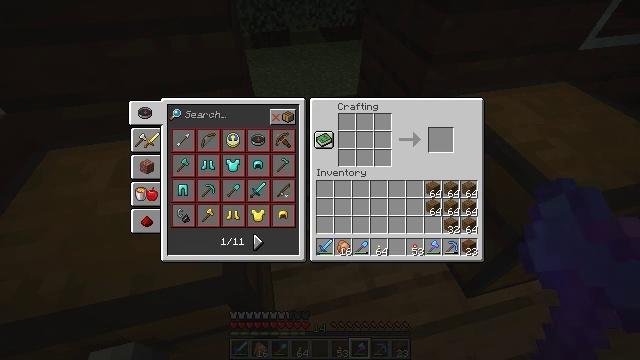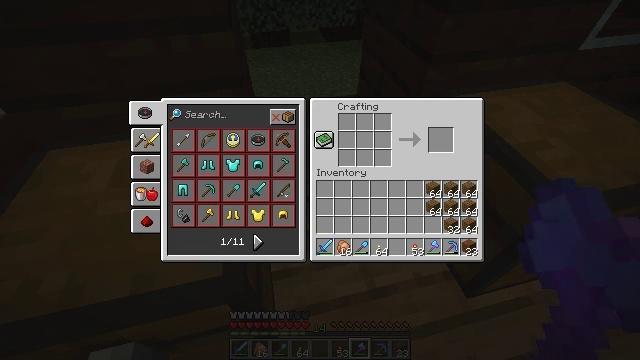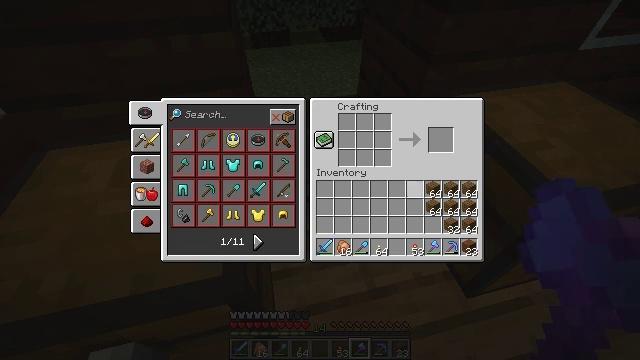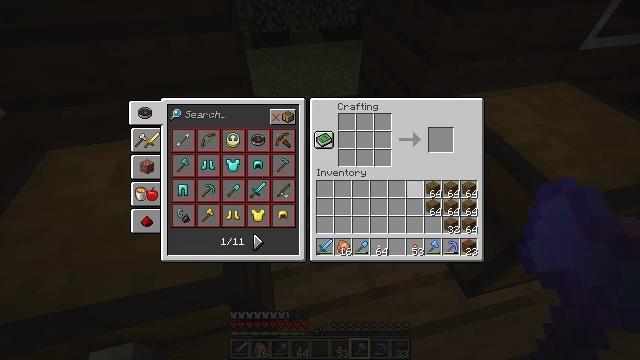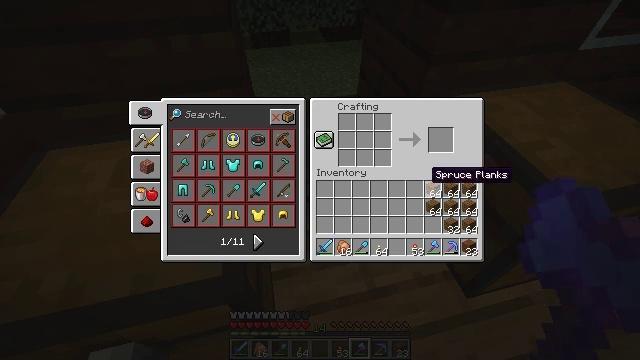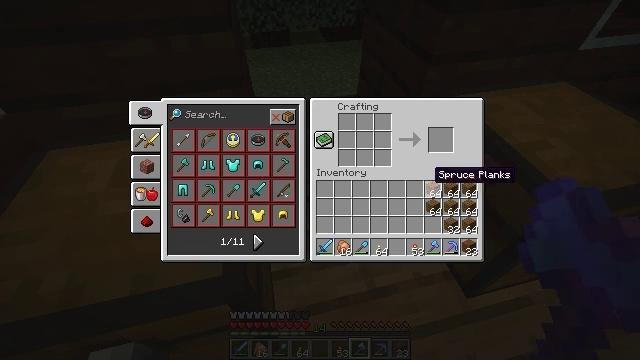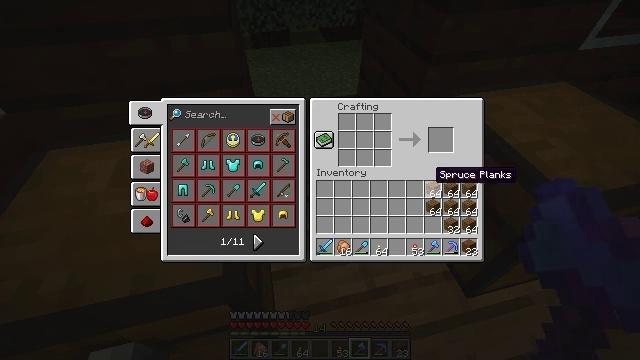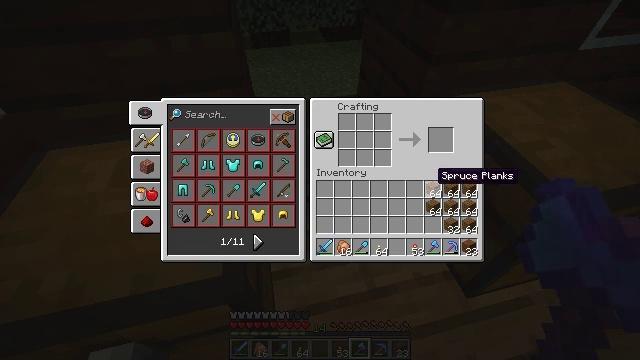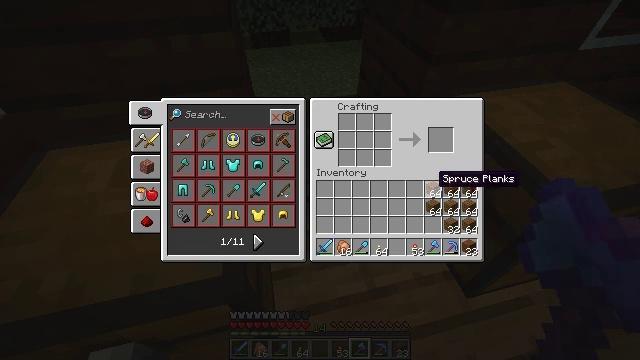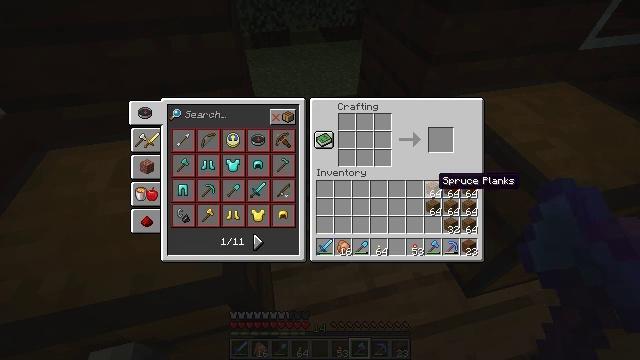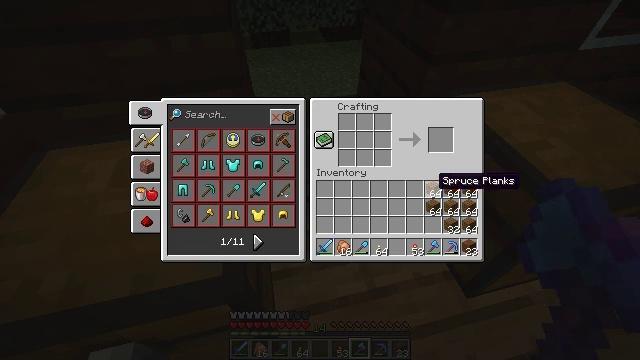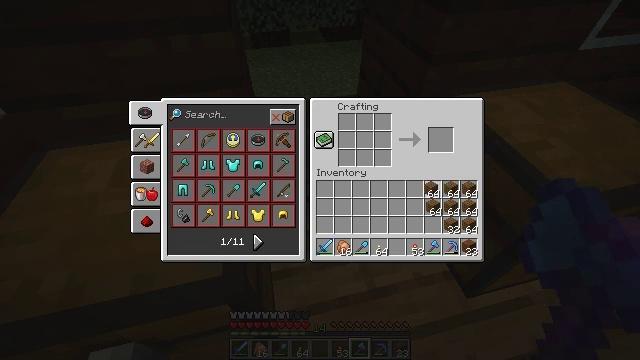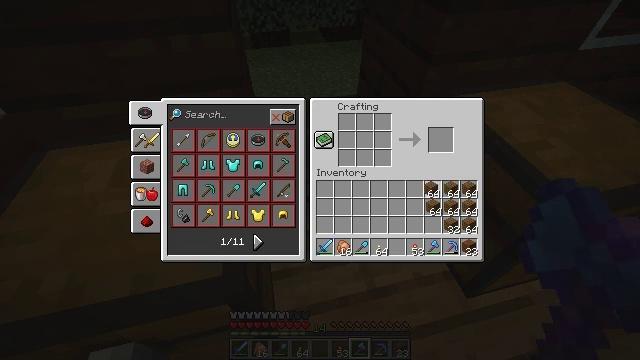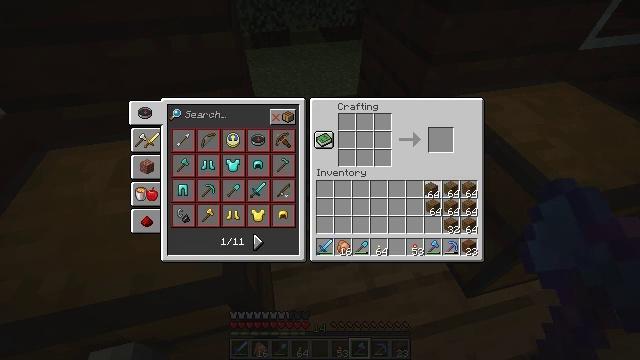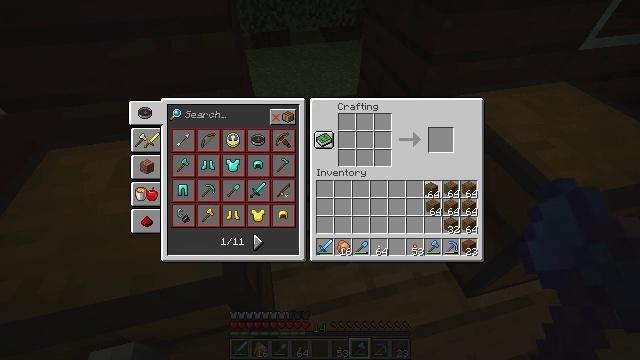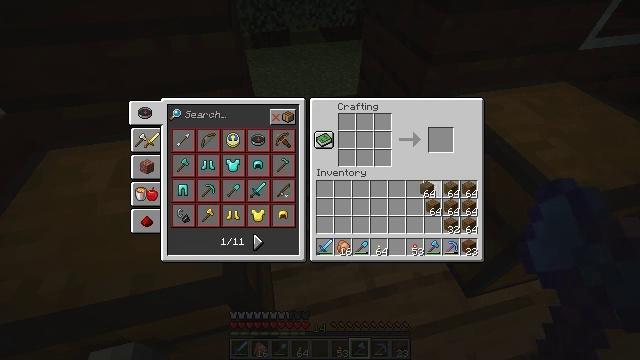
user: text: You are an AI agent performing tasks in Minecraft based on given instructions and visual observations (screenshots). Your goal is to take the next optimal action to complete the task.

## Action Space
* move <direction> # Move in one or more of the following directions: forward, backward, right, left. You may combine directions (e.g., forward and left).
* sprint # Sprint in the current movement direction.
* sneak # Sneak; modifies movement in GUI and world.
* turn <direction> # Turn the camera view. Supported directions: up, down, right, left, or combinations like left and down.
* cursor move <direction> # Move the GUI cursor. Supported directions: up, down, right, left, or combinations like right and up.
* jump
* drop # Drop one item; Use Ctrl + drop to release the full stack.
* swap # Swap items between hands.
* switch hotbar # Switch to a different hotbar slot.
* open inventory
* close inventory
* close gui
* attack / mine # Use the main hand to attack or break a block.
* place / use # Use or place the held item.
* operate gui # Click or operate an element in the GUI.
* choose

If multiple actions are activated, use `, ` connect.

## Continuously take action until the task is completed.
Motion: motion action
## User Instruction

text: Create a brown bed in the crafting grid.
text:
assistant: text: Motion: cursor move right
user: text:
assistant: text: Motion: cursor move right
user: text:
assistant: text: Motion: no_op
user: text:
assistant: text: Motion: no_op
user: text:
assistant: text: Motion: no_op
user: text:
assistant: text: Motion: no_op
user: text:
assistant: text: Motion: no_op
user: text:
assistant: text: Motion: no_op
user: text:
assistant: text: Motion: no_op
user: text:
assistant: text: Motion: no_op
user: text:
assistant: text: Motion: operate gui
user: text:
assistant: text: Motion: operate gui
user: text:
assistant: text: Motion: operate gui
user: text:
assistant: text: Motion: no_op
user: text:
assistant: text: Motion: no_op
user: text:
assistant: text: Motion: cursor move left
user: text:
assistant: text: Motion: cursor move left
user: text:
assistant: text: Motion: cursor move left
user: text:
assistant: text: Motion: cursor move left
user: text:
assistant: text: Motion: no_op
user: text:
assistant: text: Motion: no_op
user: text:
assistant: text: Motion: no_op
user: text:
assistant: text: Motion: no_op
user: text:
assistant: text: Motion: no_op
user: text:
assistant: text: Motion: no_op
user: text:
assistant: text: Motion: no_op
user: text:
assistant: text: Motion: no_op
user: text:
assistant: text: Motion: no_op
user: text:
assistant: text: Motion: no_op
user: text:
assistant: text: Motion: no_op